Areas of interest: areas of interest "Soccer Field"
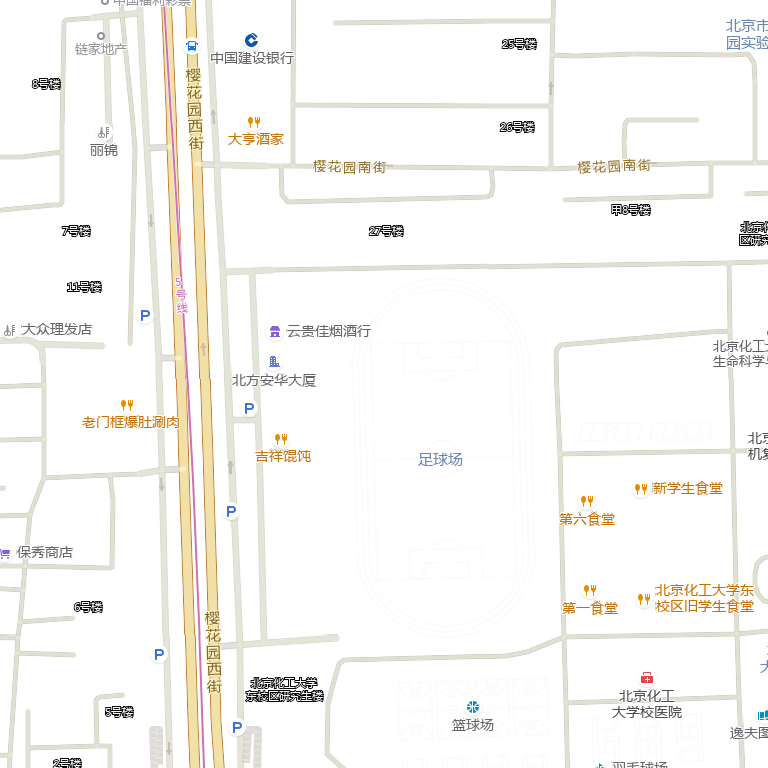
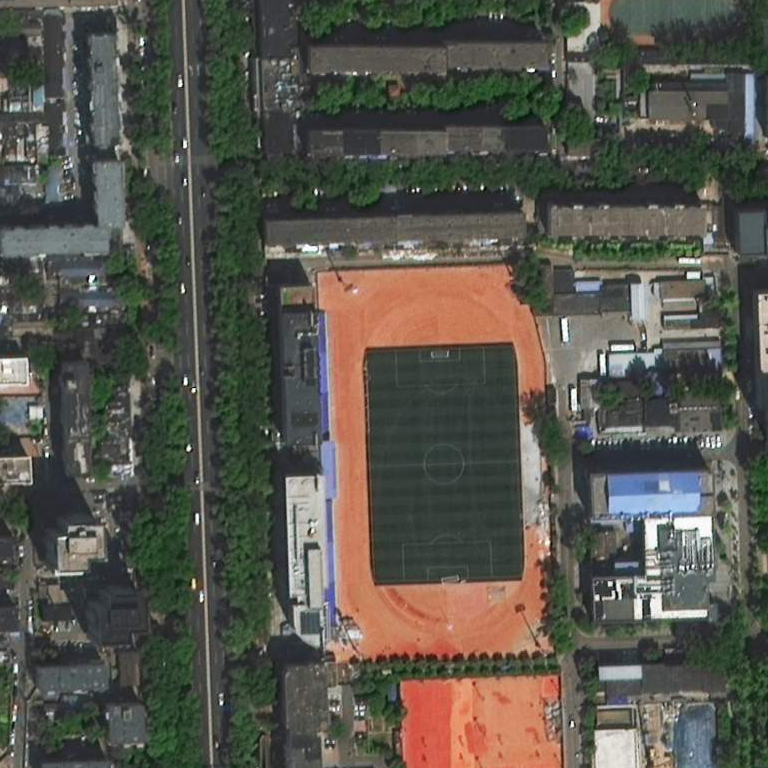